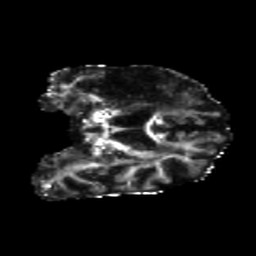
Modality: FA
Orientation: coronal
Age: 75
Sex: male
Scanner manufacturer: siemens
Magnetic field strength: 3 T
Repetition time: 5.25 s
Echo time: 0.08 s